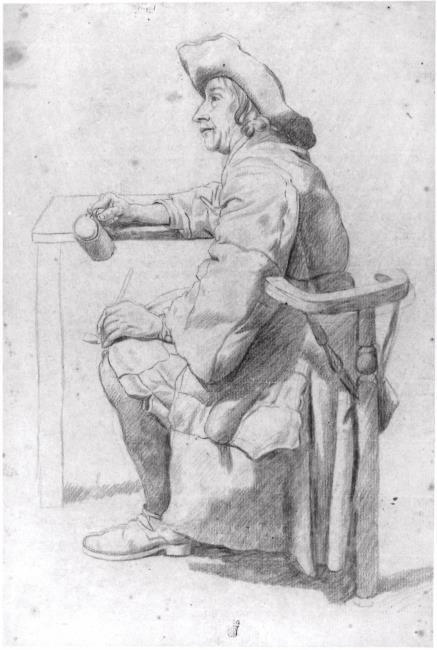
Title: Man at a table with pipe and tankard
Artist: Jan Josef Horemans (I)
Earliest date: 1697
Latest date: 1759
Genre: drawing
Iconography: Tobacco
Keywords: figure study (main subject), man, pipe, hat, sitting, chair, tankard, head to the left